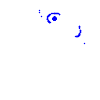
Particle: pion